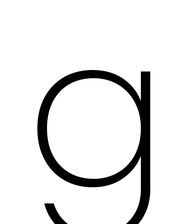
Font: Poppins-ExtraLight